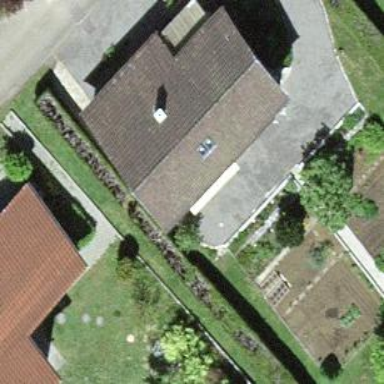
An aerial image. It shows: Simple house.